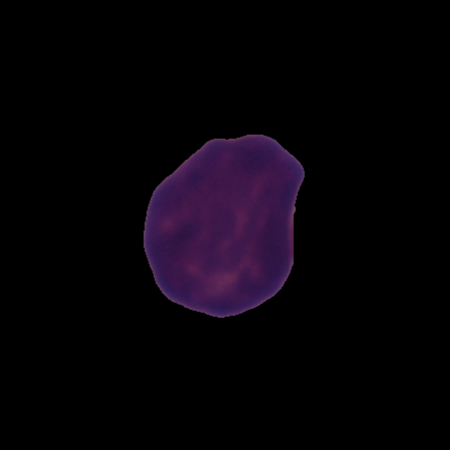
Label: healthy